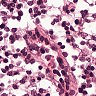
Metastatic tissue present: no